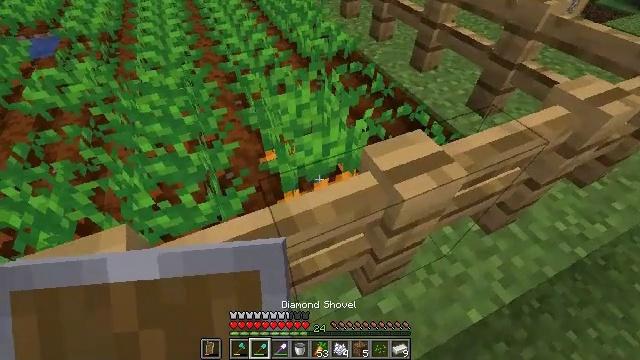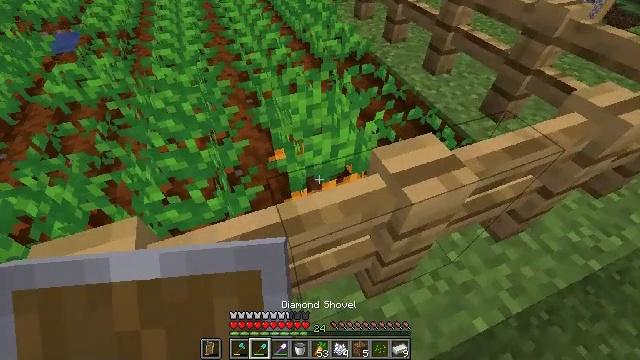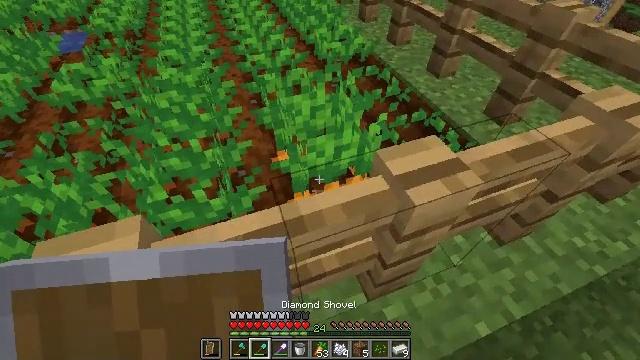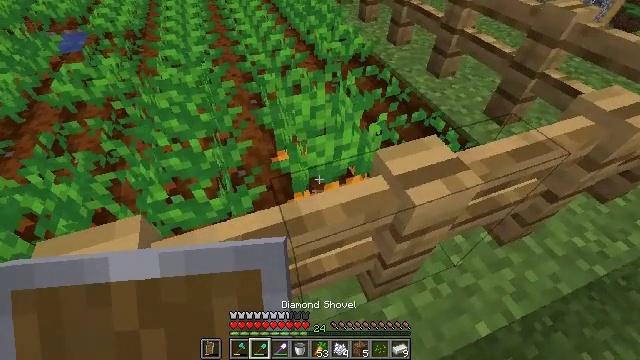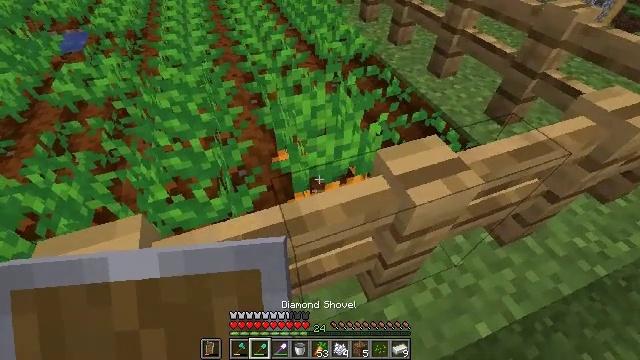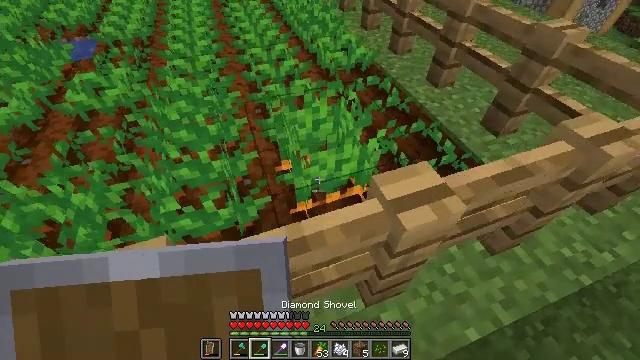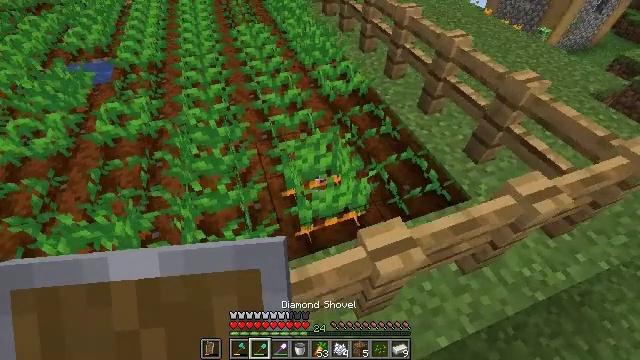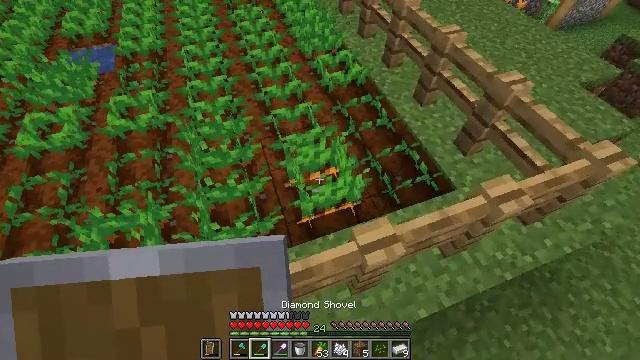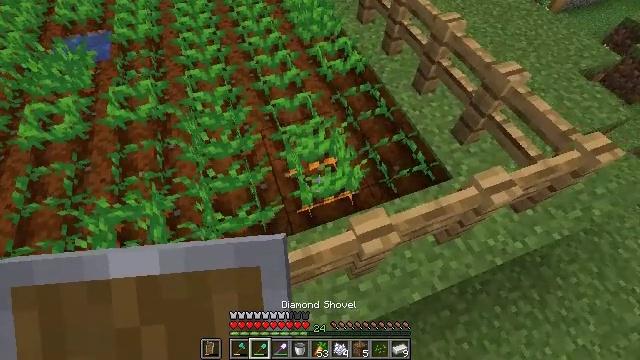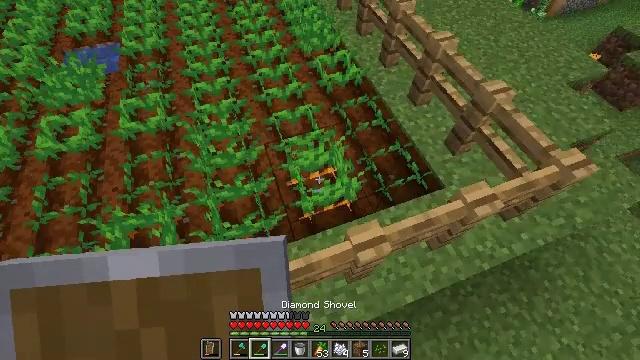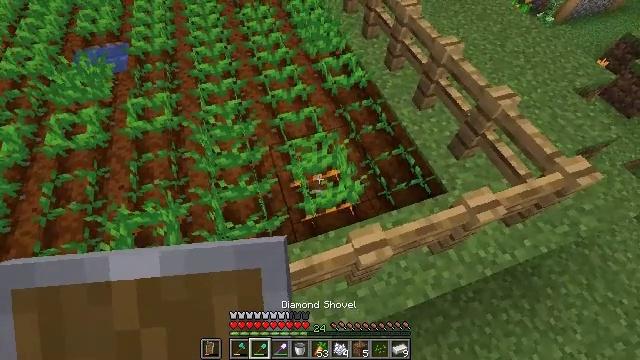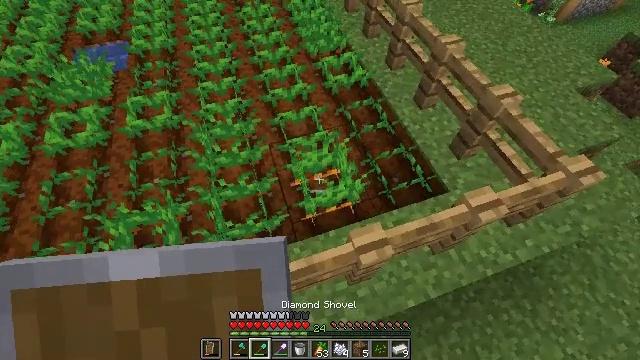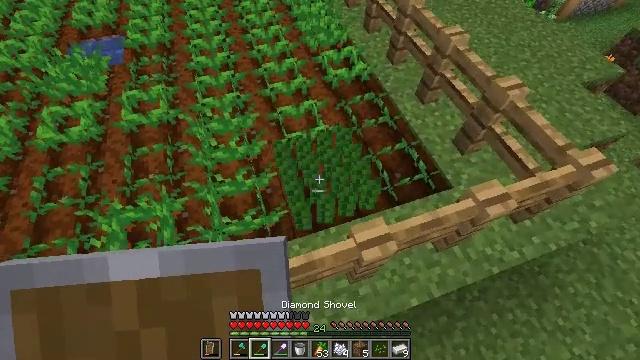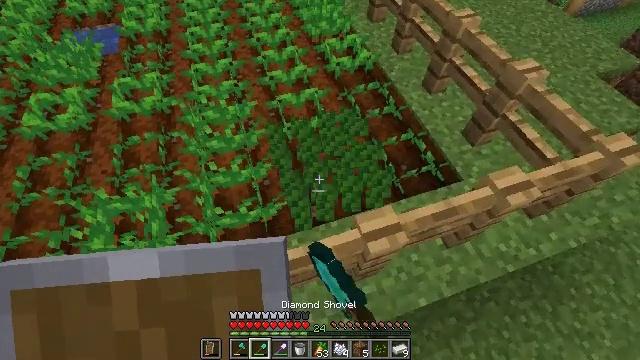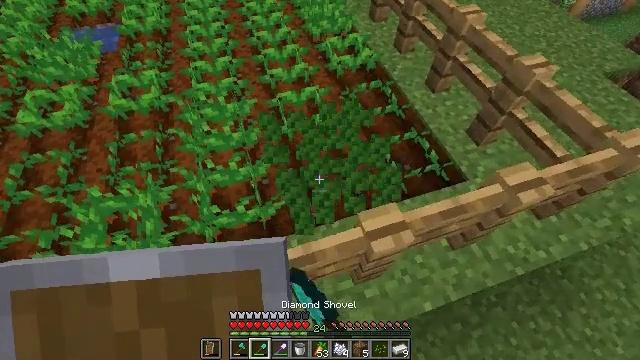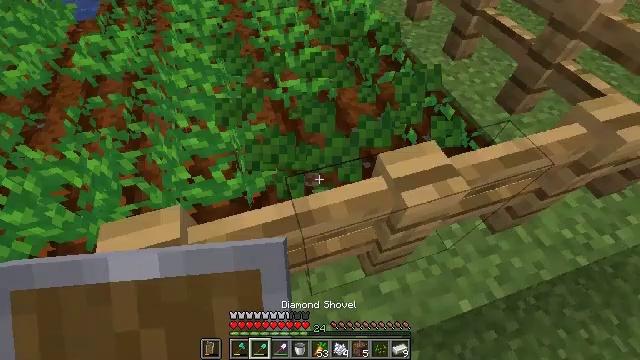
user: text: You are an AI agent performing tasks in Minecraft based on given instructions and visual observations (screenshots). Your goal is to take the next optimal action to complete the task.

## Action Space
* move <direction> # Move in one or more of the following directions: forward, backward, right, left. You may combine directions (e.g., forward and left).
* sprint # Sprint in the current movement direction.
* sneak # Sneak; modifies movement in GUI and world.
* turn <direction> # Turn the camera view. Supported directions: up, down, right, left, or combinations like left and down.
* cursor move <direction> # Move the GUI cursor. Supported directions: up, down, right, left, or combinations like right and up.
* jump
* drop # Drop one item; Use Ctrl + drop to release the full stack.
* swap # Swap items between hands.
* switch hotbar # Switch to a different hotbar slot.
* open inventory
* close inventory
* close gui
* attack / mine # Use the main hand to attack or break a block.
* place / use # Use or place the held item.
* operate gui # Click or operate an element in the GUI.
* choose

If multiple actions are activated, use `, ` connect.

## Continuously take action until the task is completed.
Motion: motion action
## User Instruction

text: Harvest carrots from the farmland.
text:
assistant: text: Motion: turn left
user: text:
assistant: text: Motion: no_op
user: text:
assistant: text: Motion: no_op
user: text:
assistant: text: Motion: no_op
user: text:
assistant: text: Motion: jump
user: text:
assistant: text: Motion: jump
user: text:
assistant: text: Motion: turn down, jump
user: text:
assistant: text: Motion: turn down, jump
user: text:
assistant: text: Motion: jump
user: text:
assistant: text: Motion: turn left, jump
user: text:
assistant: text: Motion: jump
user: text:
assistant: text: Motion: attack / mine, jump
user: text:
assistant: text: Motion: attack / mine, jump
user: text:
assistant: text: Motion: jump
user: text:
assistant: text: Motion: turn up, jump
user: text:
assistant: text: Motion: jump
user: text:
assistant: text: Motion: jump